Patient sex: M
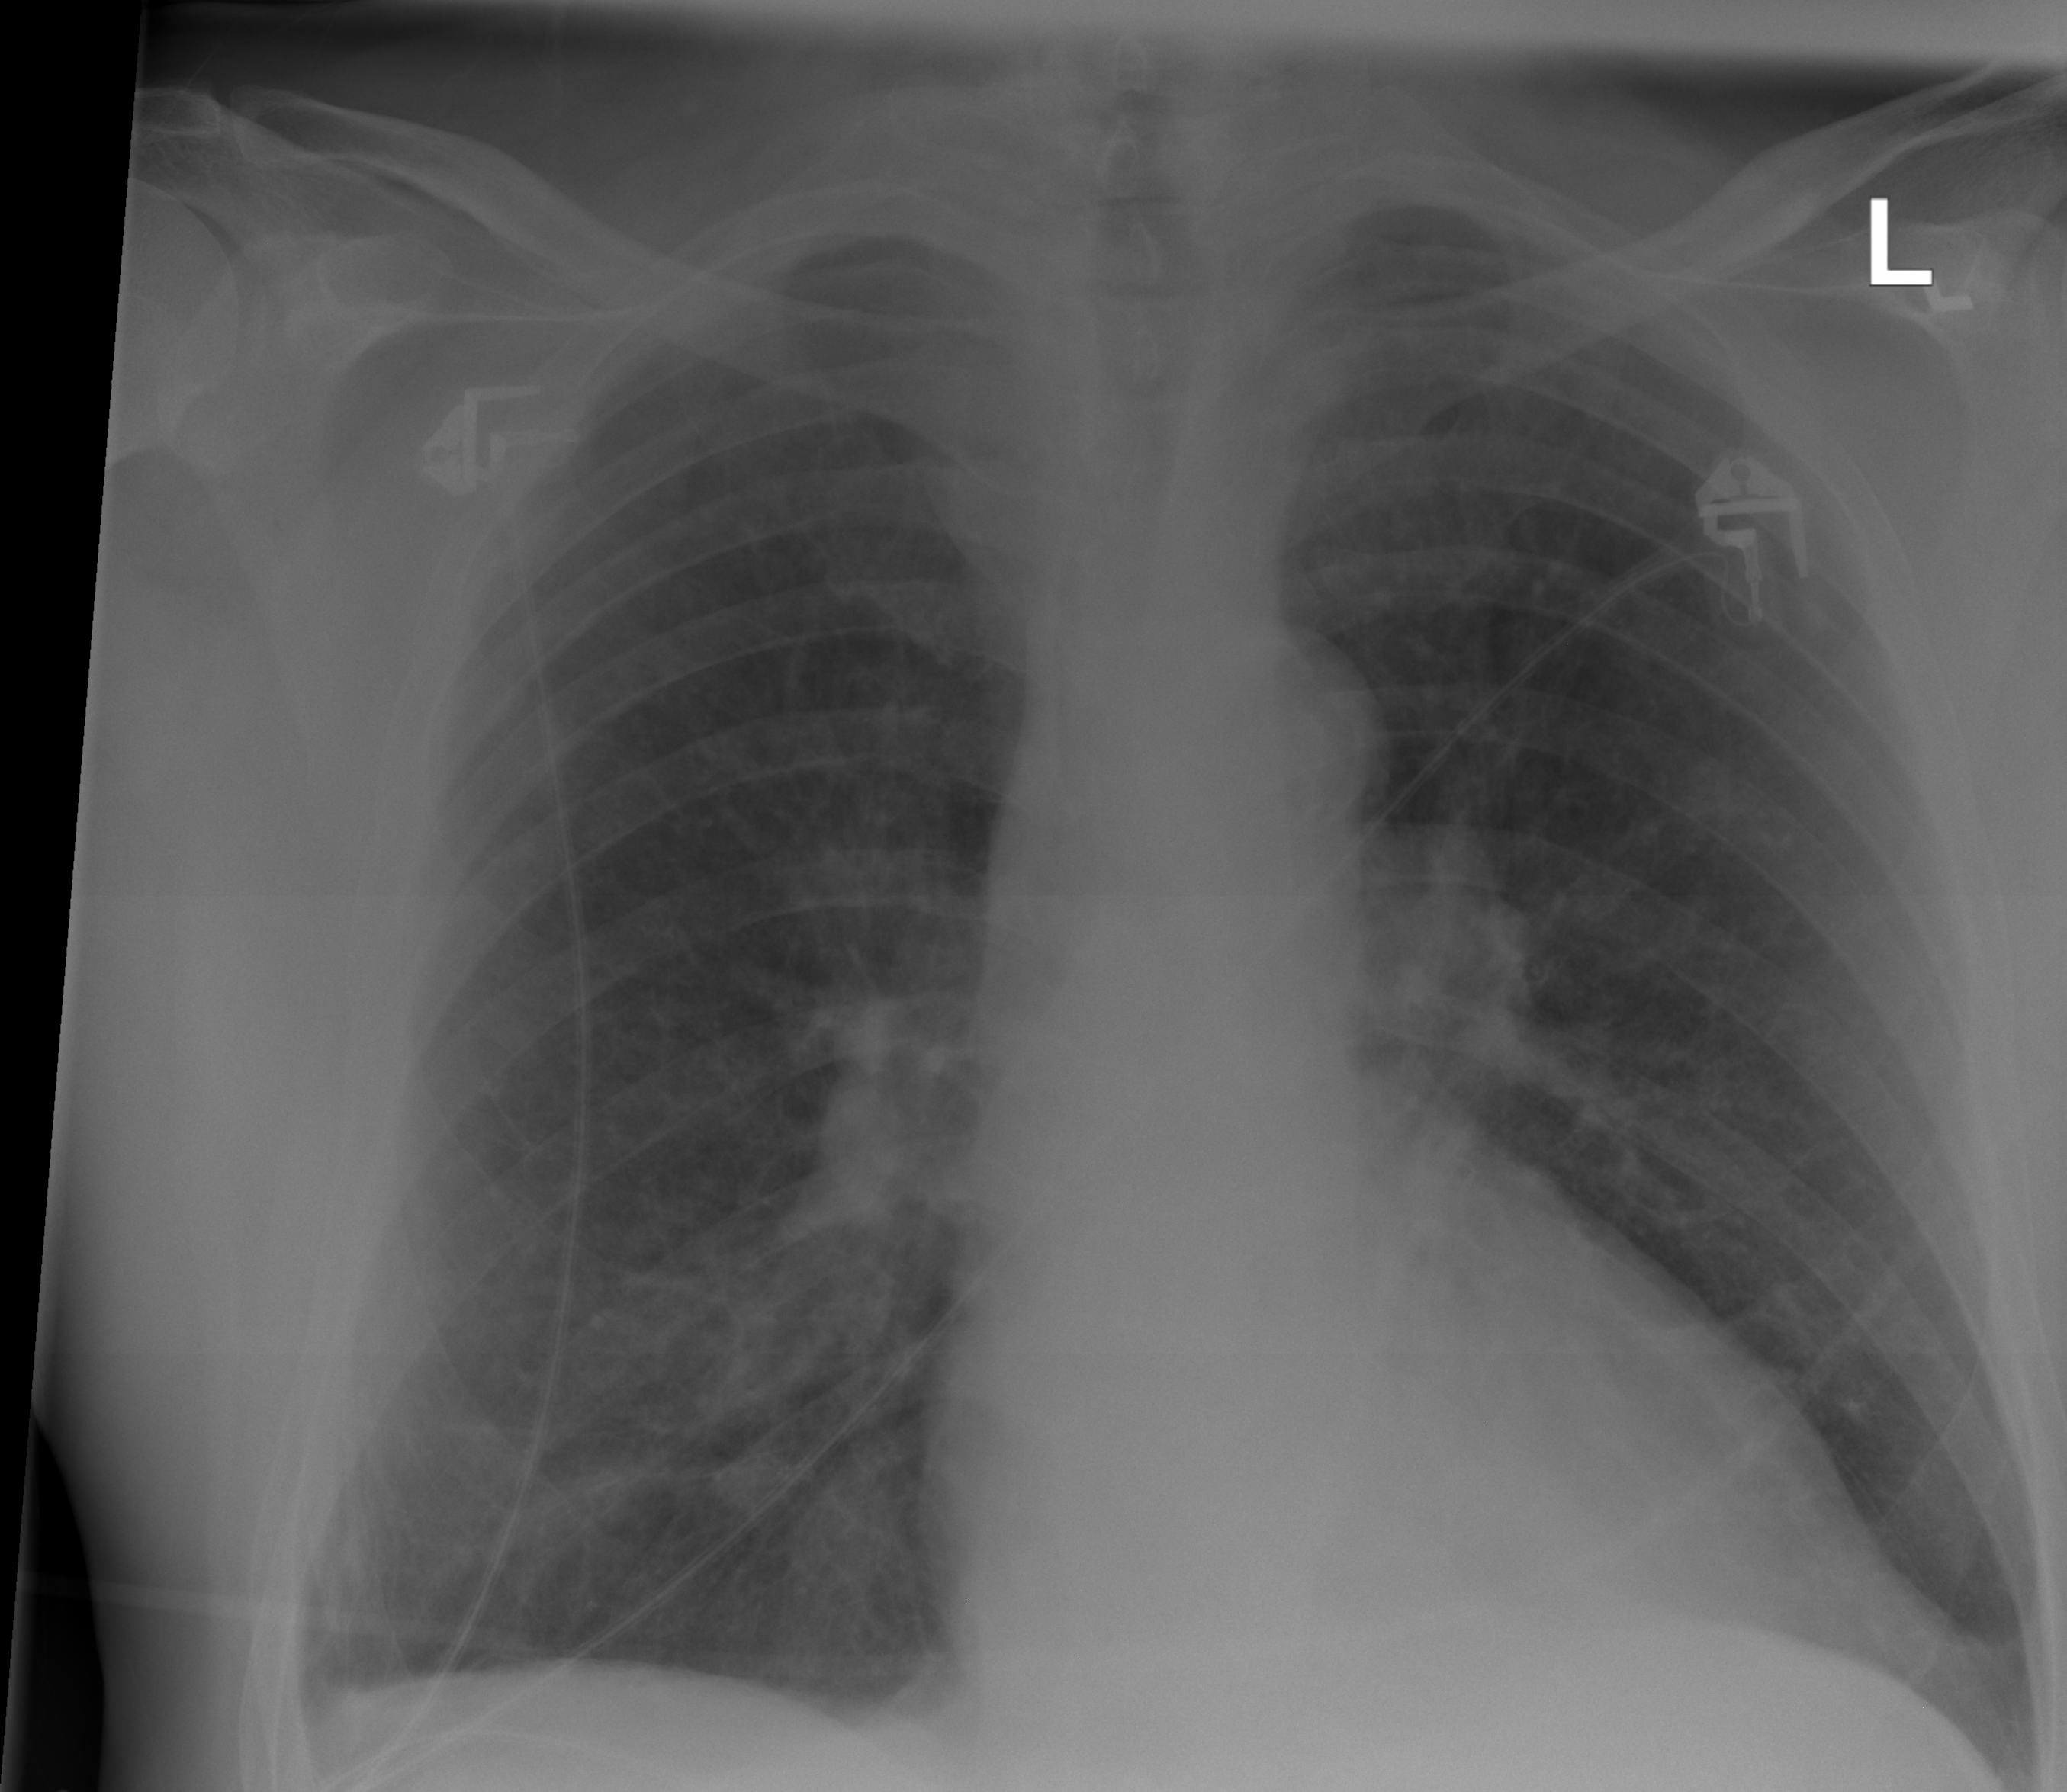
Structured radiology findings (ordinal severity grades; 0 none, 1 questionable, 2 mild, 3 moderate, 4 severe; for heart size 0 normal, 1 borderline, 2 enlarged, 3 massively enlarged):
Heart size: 0
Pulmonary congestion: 2
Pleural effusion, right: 0
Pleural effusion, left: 0
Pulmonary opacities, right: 0
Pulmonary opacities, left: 0
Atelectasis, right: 0
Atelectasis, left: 0